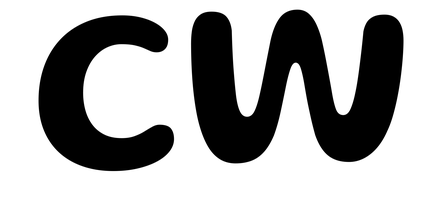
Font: Gluten_Medium